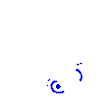
Particle: kaon